Question: I am displaying the following tableView :

I want: when i click on next(or Previous) button it should display SAME table with different images (next/Previous 10-images)..
as the number of images are dynamic i cant use detailedView..
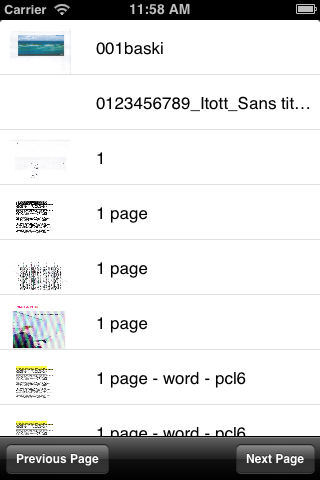
Answer: Reload the tableview using defferent data and, for reloading tableview use this code
'''
[yourTable reloadData];
'''